Question: I am trying to put a cool little image like this

For my split container drag button.
I do the following in the OnPaint Event
'''
private void splitContainer1_Paint(object sender, PaintEventArgs e)
{
var control = sender as SplitContainer;
e.Graphics.DrawImage("...".Properties.Resources.divider, control.SplitterRectangle, 0, 0, 1040, 50, GraphicsUnit.Pixel);
}
'''
It does draw the image as I would like, the problem is that the height is ALWAYS 4 pixels.
In the designer I set the SplitterWidth to 15, but at runtime it always stays at 4. So, only 4 pixels actually shows up.
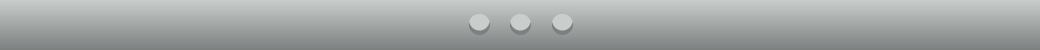
Answer: Yes, according to your comment, having the 'SplitterPanel' inside a 'TableLayoutPanel' does make the runtime the 'SplitterWidth' setting, so I did duplicate the problem. 'TableLayoutPanels' are weird creatures.
The unfortunately obvious work-around:
'''
public Form1() {
InitializeComponent();
splitContainer1.SplitterWidth = 15;
}
'''